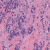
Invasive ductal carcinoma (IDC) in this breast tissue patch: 1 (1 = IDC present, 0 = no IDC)